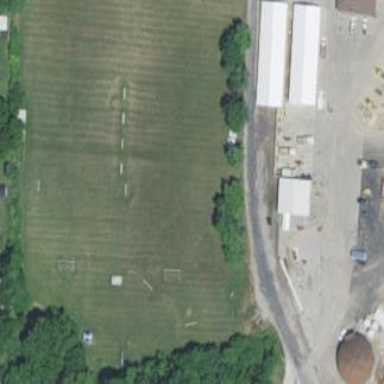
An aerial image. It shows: Soccer pitch for leisureland activities.